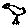
Label: bird